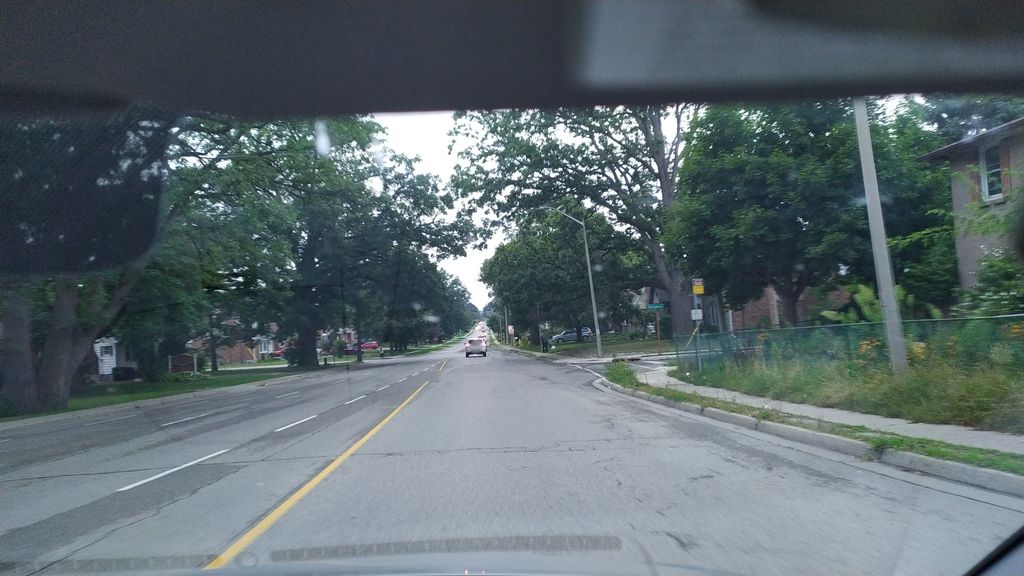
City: kitchener-waterloo